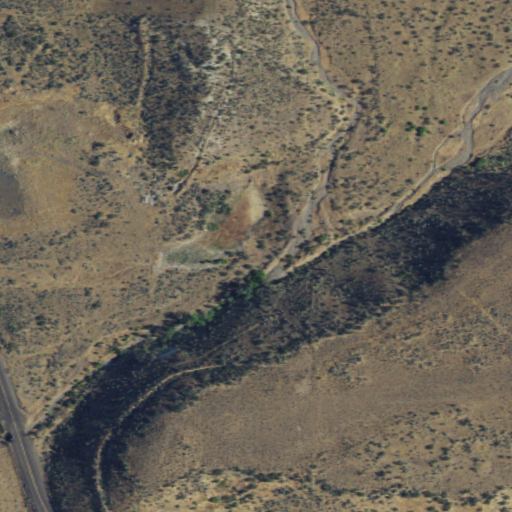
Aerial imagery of valley in Washington named Kelley Hollow containing grassland, shrub, open development, and low intensity development